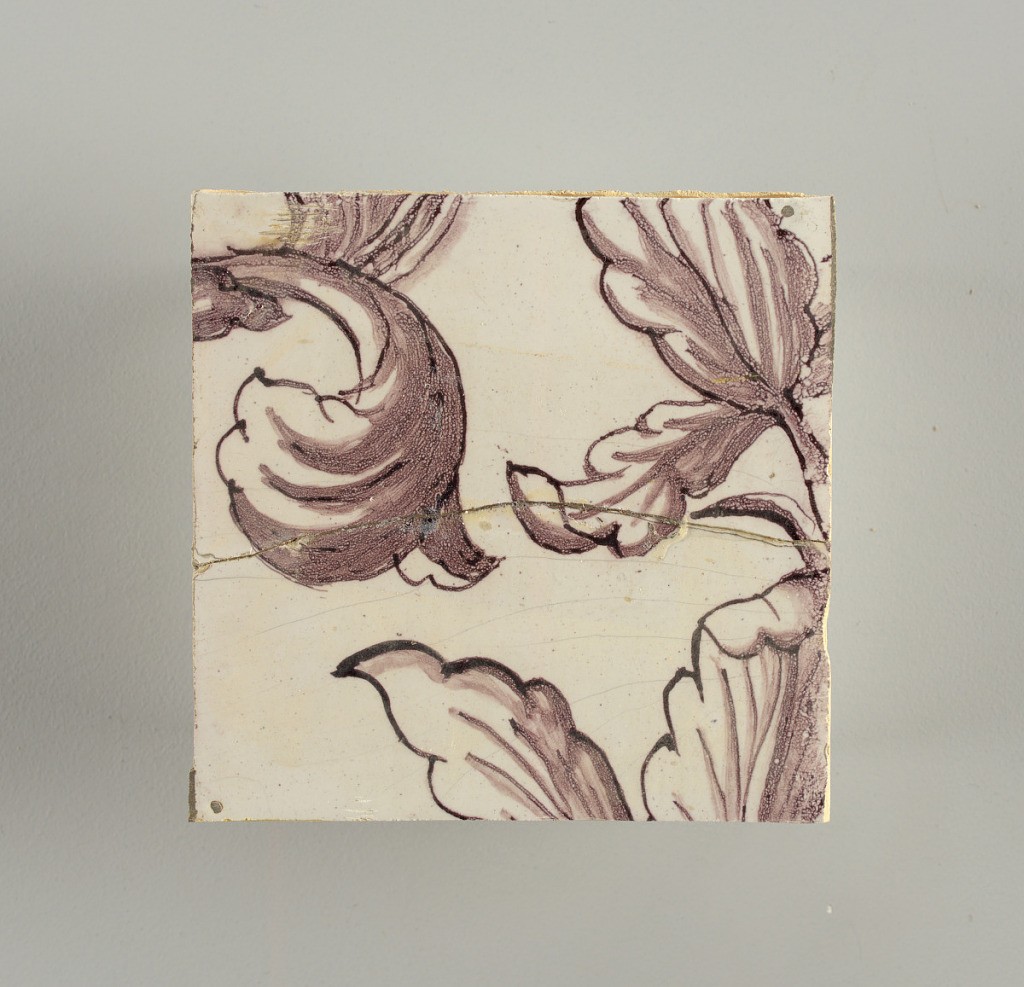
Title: Wall facing
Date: ca. 1725
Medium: Tin-glazed earthenware, underglaze
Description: Horizontal rectangle.  Thirty-seven tiles wide and twenty-one high with opening for door or window nineteen and one-half tiles high and twelve wide.  To left and right of opening, centered canopy above. Left, woman representing Hope, right, a sculputure urn.  Centered above opening, a mascaron.  Arabesque design of foliage.